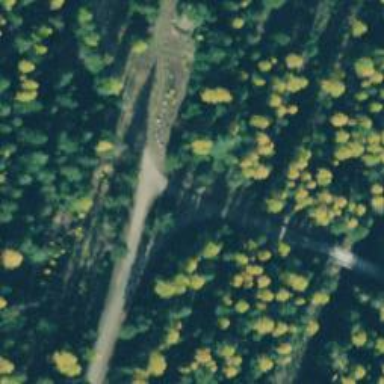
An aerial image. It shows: Abandoned road.